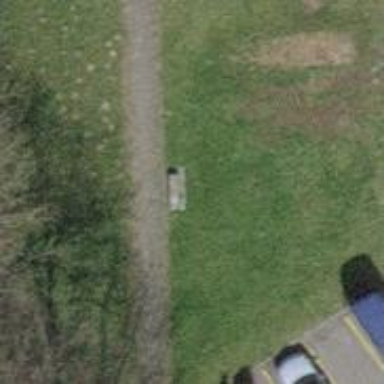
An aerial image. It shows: Concrete bench.